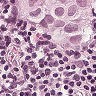
Metastatic tissue present: yes